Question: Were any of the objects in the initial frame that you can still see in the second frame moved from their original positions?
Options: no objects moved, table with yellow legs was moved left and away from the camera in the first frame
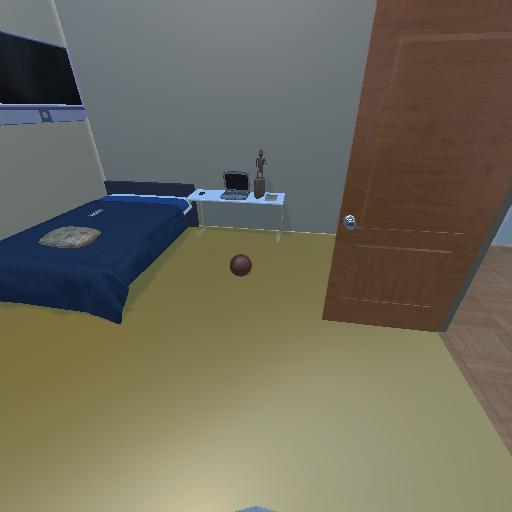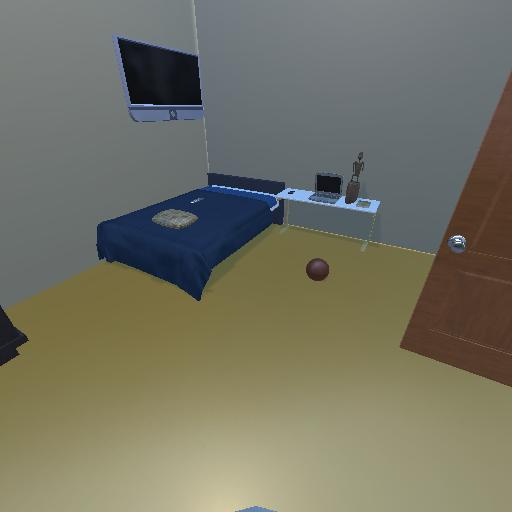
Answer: no objects moved